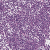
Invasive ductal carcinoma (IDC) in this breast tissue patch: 1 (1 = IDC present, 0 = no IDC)